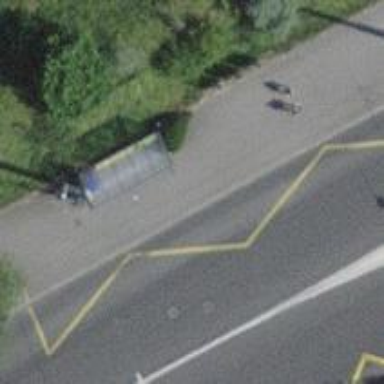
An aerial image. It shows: Bus stop with trolleybus platform for public transport.